You are looking at the continuous-wavelet transform of a rotating shaft's vibration signal. Diagnose the rotating machine from this image, choosing from: normal, misalignment, unbalance, looseness.
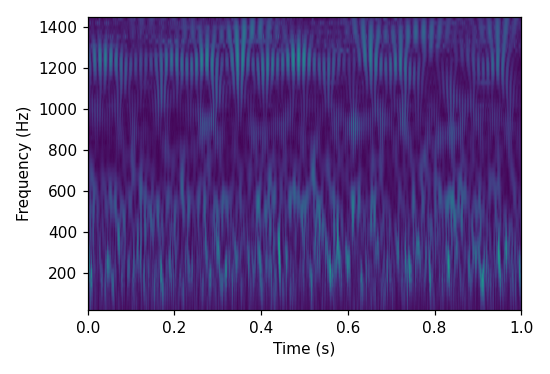
Answer: normal